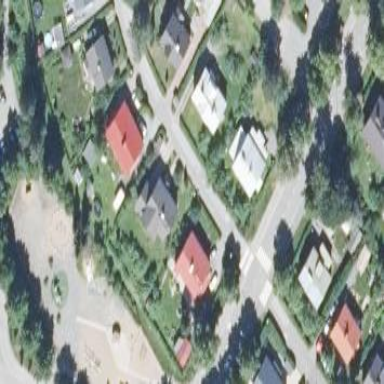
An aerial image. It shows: Residential area.